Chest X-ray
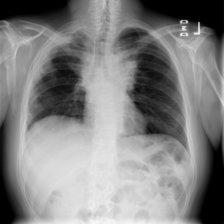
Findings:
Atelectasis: negative
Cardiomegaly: negative
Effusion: negative
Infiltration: negative
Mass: positive
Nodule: negative
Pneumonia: negative
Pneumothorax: negative
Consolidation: negative
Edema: negative
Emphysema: negative
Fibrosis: negative
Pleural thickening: negative
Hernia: negative